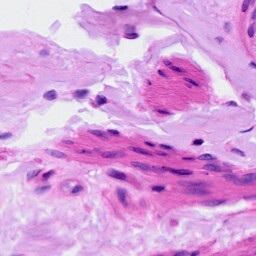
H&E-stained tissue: Ovarian